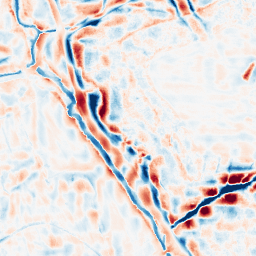
Category: wavelet
Decomposition family: wavelet_dwt
Decomposition parameters: wavelet: sym4
level: 4
Upsampling method: regularized
Upsampling parameters: scale: 2
lambda_reg: 0.01
Upsampling scale: 2